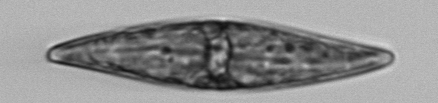
Label: Pleurosigma